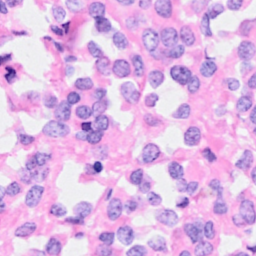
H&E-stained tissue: Breast